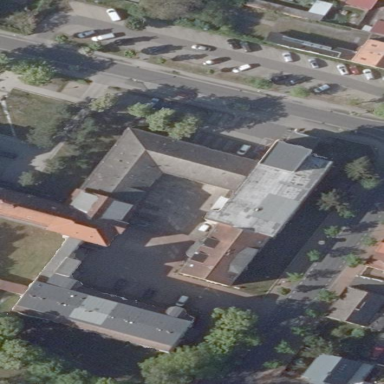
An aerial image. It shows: Public building.